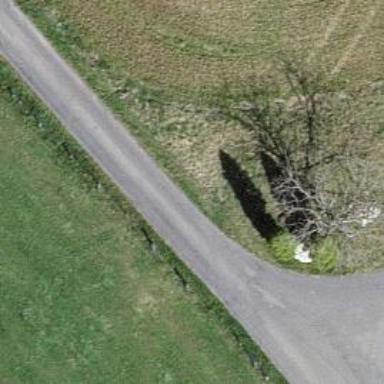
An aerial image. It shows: Historic wayside cross.